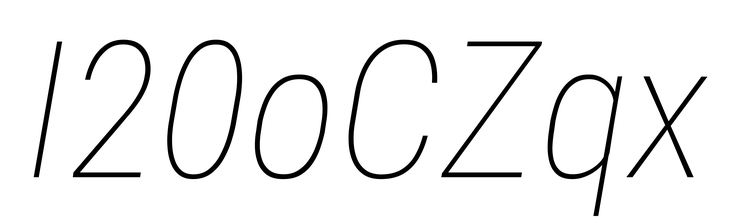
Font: Roboto-Italic_Condensed_Thin_Italic